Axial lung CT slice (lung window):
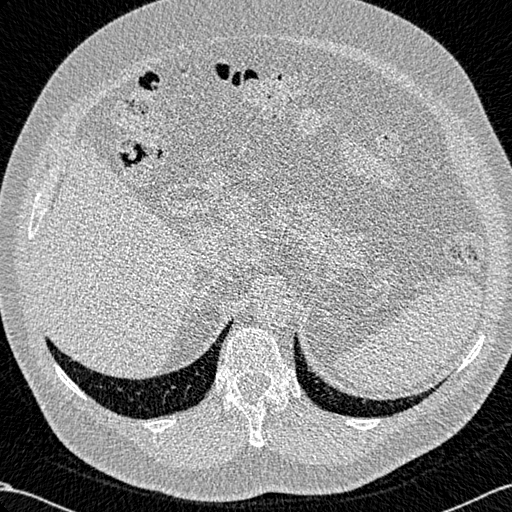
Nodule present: no